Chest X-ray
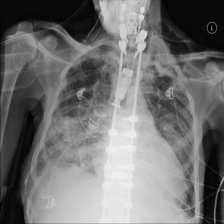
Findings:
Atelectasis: negative
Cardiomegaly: negative
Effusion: negative
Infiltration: positive
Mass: negative
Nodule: positive
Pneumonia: negative
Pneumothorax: negative
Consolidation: negative
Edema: positive
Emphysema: negative
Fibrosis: negative
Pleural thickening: negative
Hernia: negative